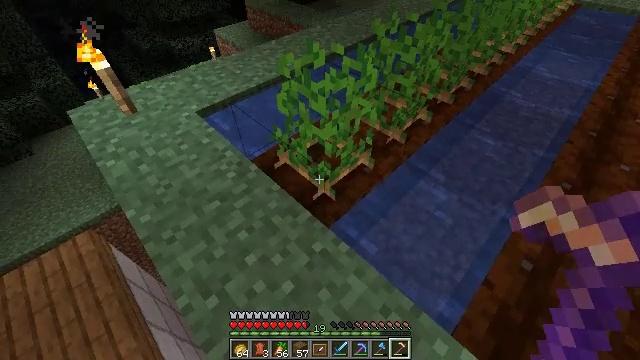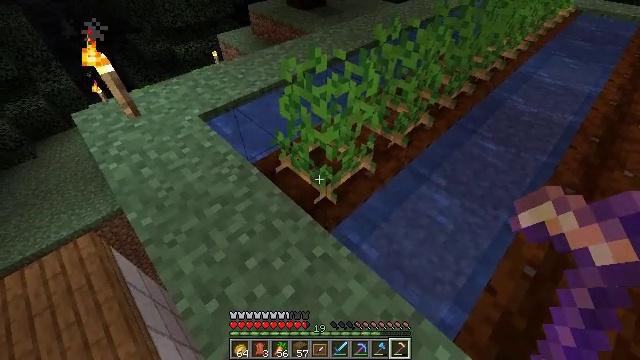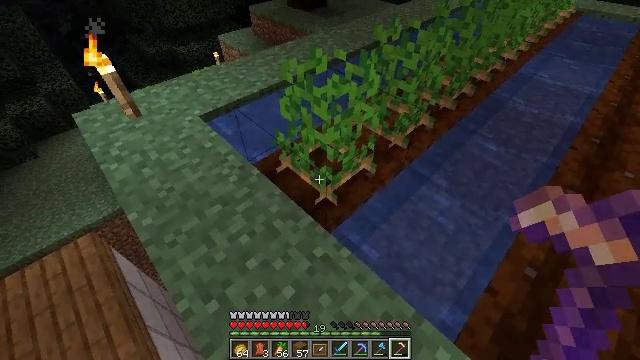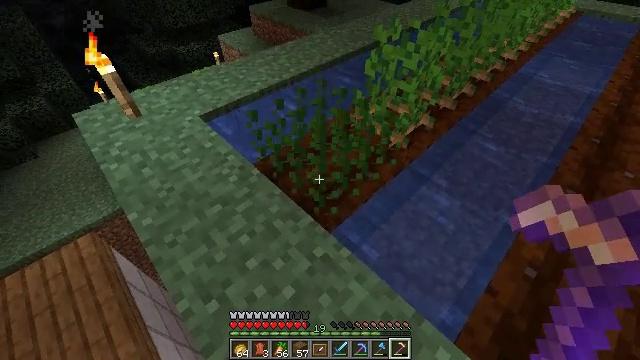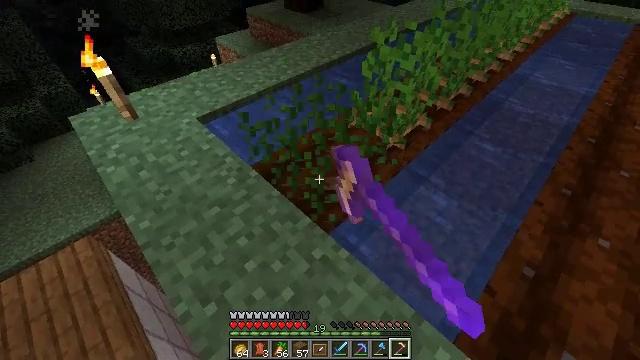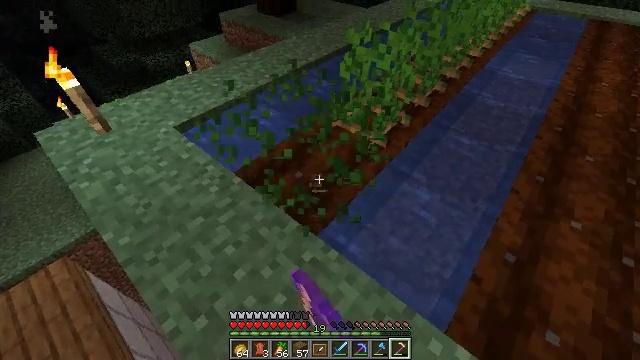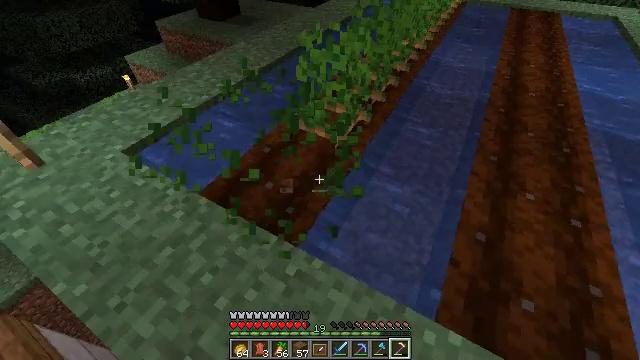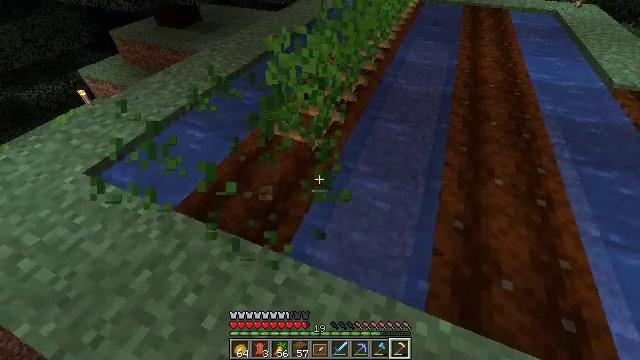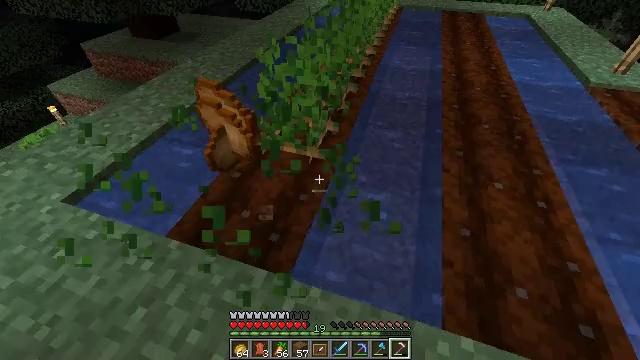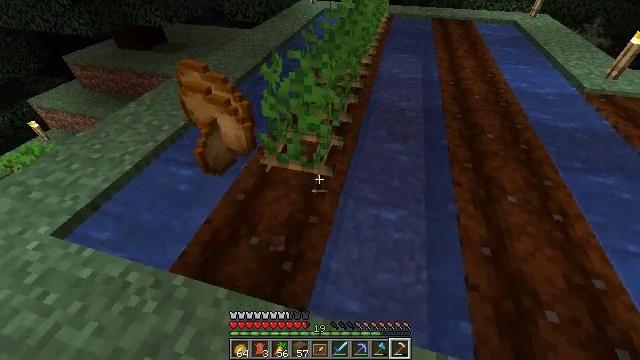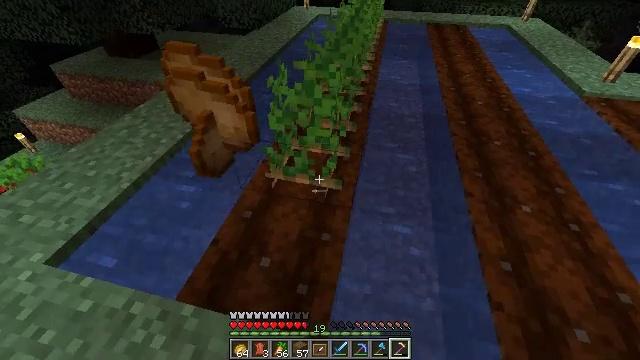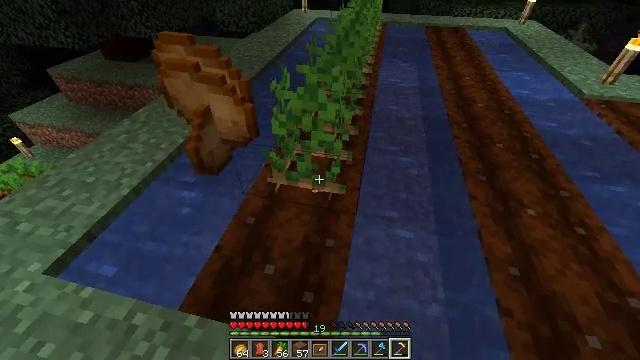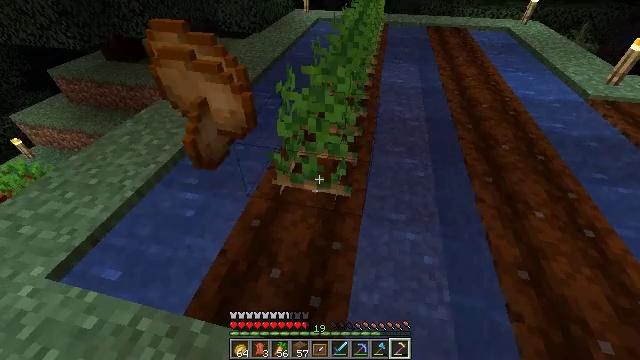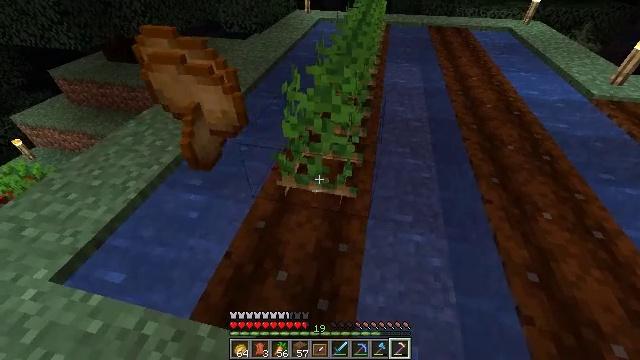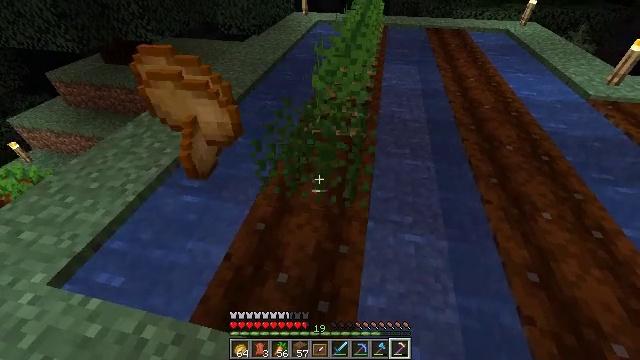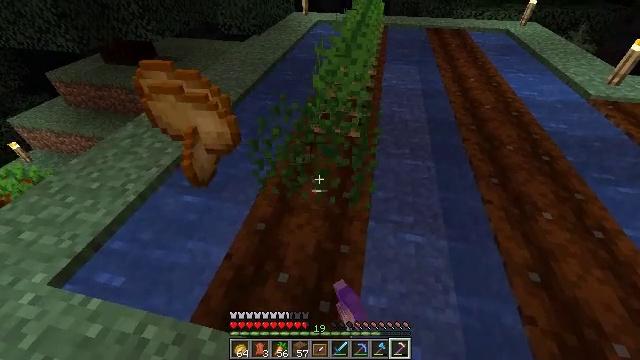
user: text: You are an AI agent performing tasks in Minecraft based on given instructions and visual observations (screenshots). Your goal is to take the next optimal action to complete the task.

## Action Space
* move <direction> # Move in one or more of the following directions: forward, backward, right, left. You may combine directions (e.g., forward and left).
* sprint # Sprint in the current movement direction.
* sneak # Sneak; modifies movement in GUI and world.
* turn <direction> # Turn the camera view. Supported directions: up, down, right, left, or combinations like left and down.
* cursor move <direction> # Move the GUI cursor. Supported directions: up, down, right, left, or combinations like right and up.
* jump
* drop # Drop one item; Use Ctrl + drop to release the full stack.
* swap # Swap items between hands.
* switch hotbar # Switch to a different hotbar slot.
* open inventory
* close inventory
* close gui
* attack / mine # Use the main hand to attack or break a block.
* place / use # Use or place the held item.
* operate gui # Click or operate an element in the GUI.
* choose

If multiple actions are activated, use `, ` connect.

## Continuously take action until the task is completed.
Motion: motion action
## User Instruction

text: Break the potato plant to gather potatoes.
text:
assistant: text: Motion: no_op
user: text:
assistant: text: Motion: no_op
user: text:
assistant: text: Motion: attack / mine
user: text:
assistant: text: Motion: attack / mine
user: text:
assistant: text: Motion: turn right
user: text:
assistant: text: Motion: move forward and move left, turn right
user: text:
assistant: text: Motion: move forward and move left, turn right
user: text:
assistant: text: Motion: move forward and move left, turn right and up
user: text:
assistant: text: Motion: move forward and move left, turn right and up
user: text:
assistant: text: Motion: turn right
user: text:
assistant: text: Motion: no_op
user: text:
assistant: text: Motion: no_op
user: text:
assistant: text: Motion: no_op
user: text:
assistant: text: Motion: attack / mine
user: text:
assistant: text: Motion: attack / mine
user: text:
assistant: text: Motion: attack / mine
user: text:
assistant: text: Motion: no_op
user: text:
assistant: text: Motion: move forward, turn right
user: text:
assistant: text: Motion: move forward, turn right
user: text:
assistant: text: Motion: move forward
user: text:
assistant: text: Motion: move forward
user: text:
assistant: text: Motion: move forward
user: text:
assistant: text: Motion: move forward
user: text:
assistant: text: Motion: no_op
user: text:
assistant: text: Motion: attack / mine
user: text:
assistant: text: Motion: attack / mine
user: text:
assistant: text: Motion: no_op
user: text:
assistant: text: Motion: turn right and up
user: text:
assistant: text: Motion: move forward, turn right and up
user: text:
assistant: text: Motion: move forward, turn right